Field crop: maize
Growth stage: 2
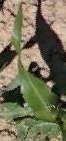
Species: maize